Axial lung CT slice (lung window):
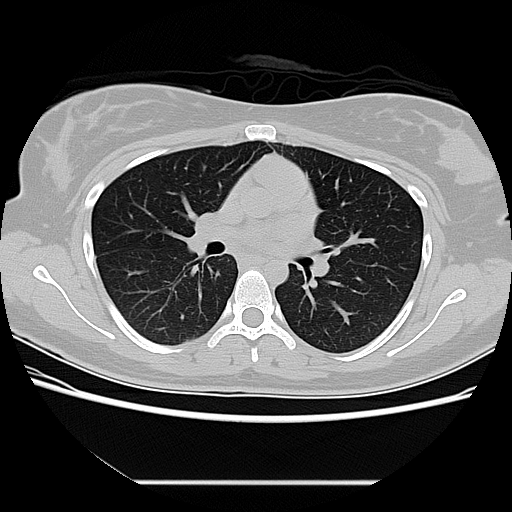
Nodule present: no